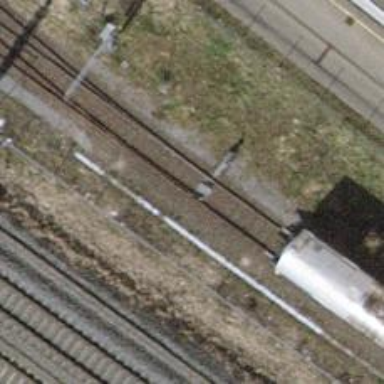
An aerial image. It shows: Railway switch.